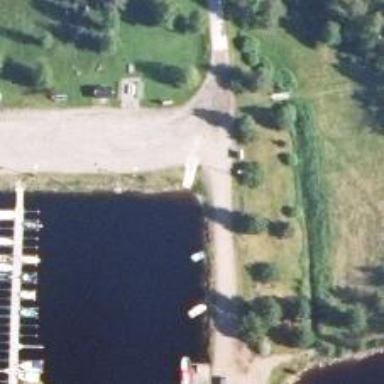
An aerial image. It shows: Slipway on leisure land.